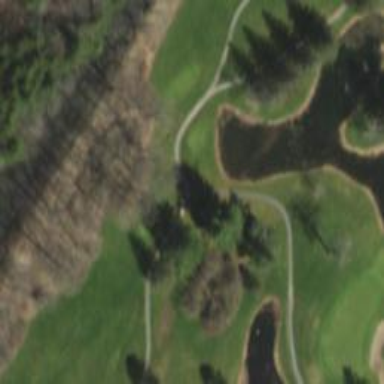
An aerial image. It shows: Path for both road and golf.